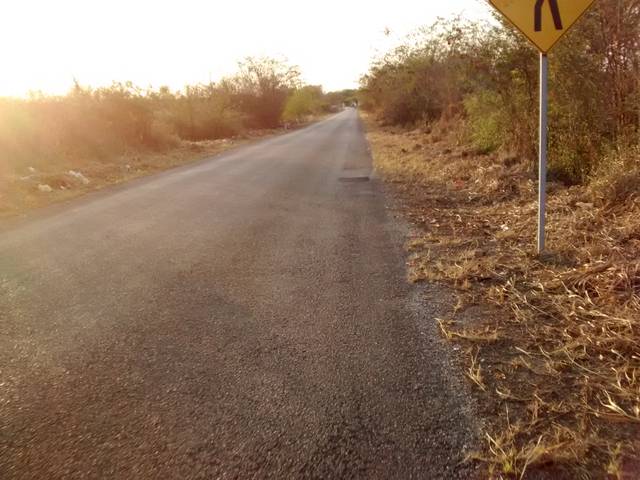
Region: Mexico
Coordinates: 20.677, -88.19